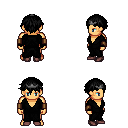
a pixel art fantasy rpg character, male body template, human, tanned skin, gray robe, metal pants, black short bangs hairstyle, iron tiara, leather bracers, maroon shoes, four views (front, back, left, right), 2x2 character sprite sheet, small pixel art, hard edges, no anti-aliasing